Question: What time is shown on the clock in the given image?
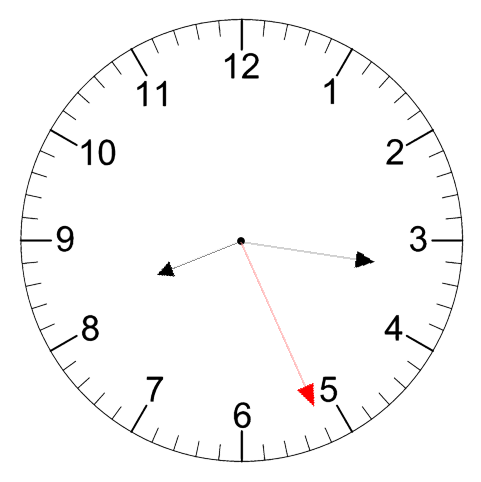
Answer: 08:16:26